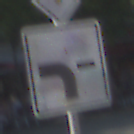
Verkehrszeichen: VerlaufVorfahrtsstrasse6
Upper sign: Vorfahrtsstrasse
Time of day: MorningAfternoon
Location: Outdoor (Urban)
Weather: Clear
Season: NotSpecified
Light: Natural